The image is a wavelet scalogram (time versus scale/frequency) of a rolling-element bearing's vibration signal. Determine the bearing's health state. Answer with exactly one of: normal, inner_race, outer_race, ball.
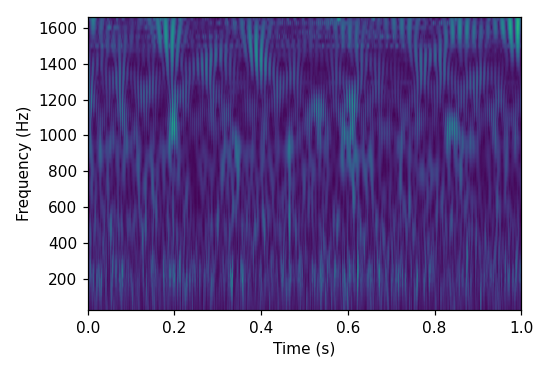
Answer: normal